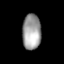
Tissue: lung
Cell type: Others
Senescence score: 0.6564
Nuclear area (px): 648
Mean DAPI intensity: 158.522